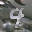
Label: 4